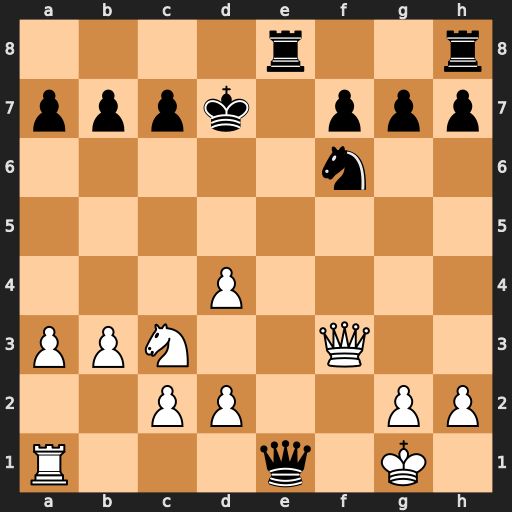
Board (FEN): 4r2r/pppk1ppp/5n2/8/3P4/PPN2Q2/2PP2PP/R3q1K1
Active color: w
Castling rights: -
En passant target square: -
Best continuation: Rxe1 Rxe1+ Kf2